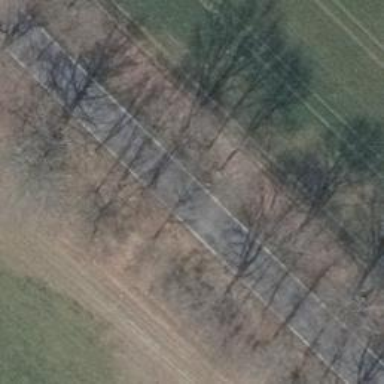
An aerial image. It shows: Row of deciduous broadleaved trees.